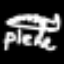
Label: airplane